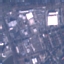
Land use / land cover: Industrial